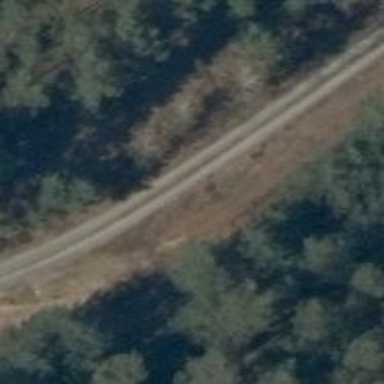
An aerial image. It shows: Track with grade 2 gravel surface.